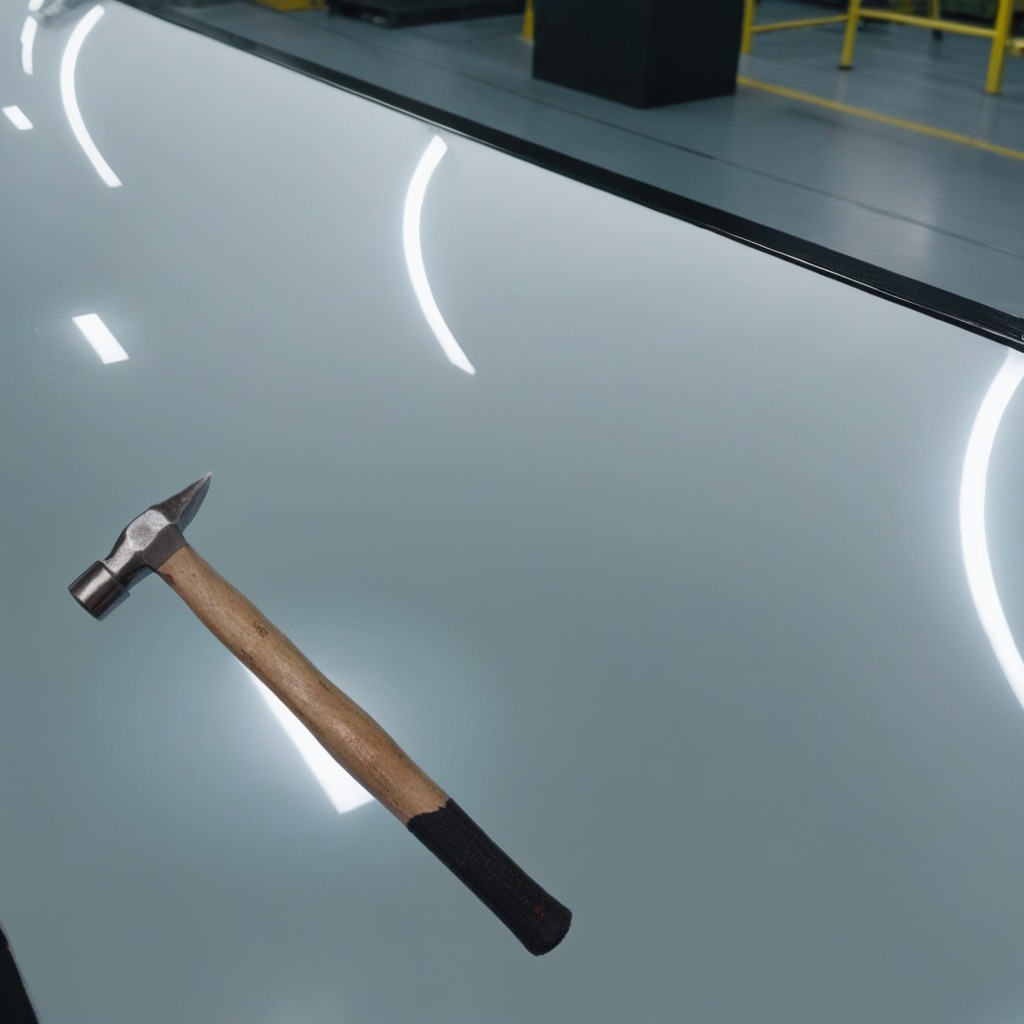
A hammer is lying on a high-gloss table in a ship maintenance bay industrial lighting.